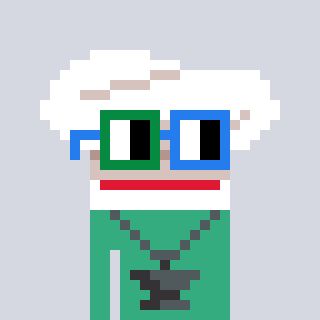
a pixel art character with square green and blue glasses, a chef hat-shaped head and a teal-colored body on a cool background